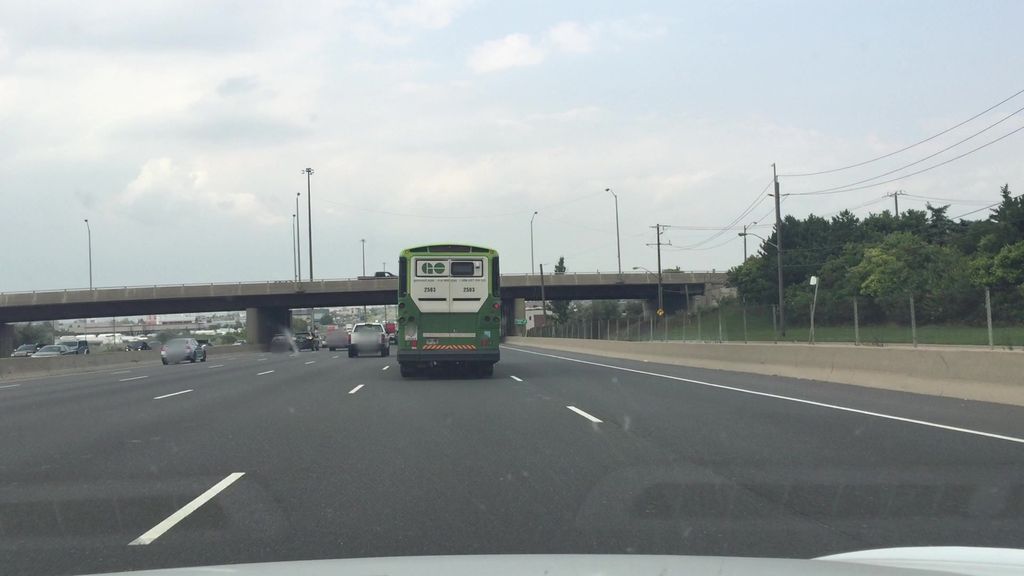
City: toronto